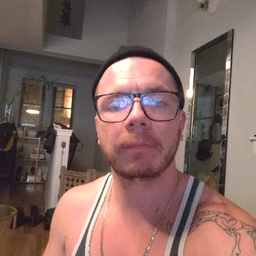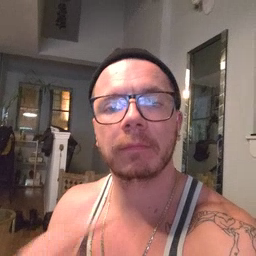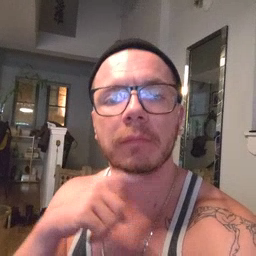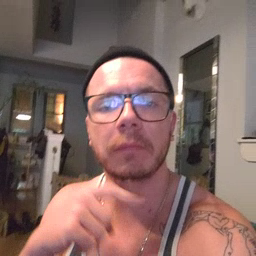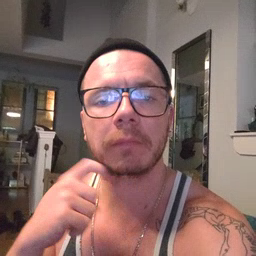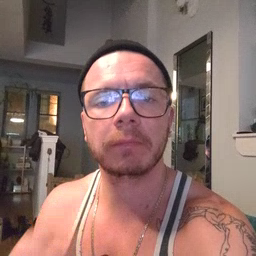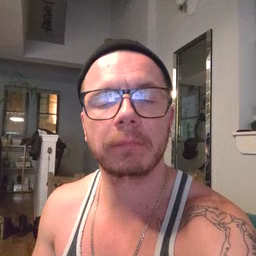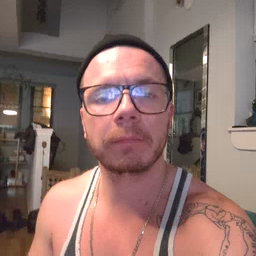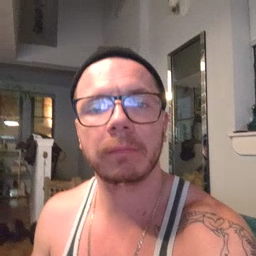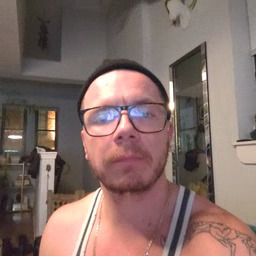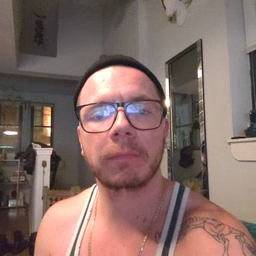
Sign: dryer